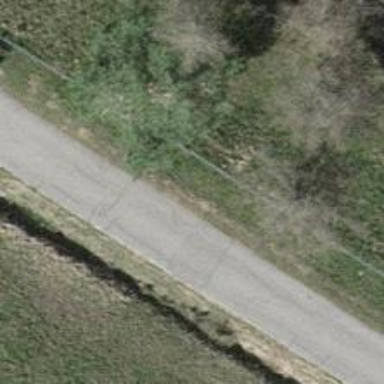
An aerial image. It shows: Fence with chain link type.